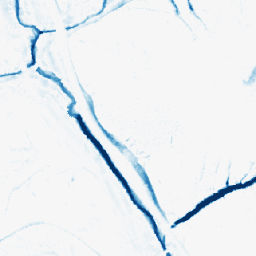
Category: morphological
Decomposition family: morphological_ellipse
Decomposition parameters: operation: closing
width: 10
height: 10
Upsampling method: area
Upsampling parameters: scale: 4
Upsampling scale: 4